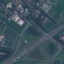
Land use / land cover class: Highway